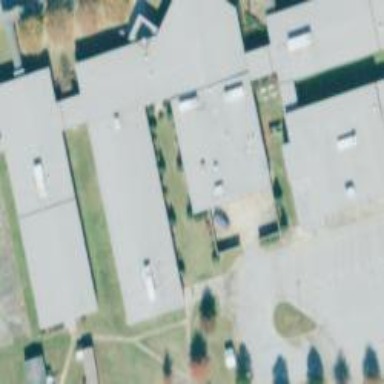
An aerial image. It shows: School building.